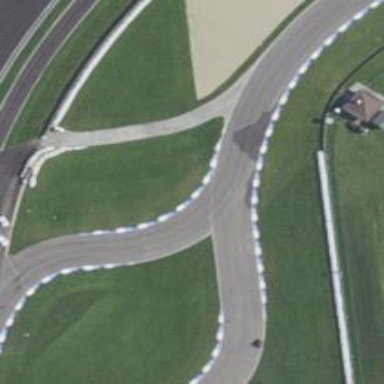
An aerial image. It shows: Motor sport raceway with asphalt surface.